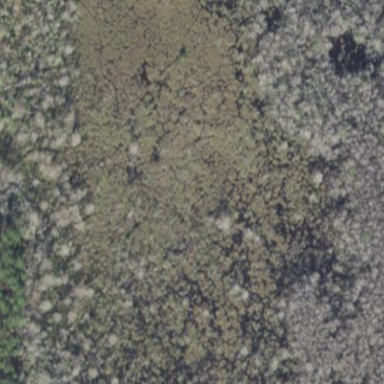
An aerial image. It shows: Marshy wetland area.